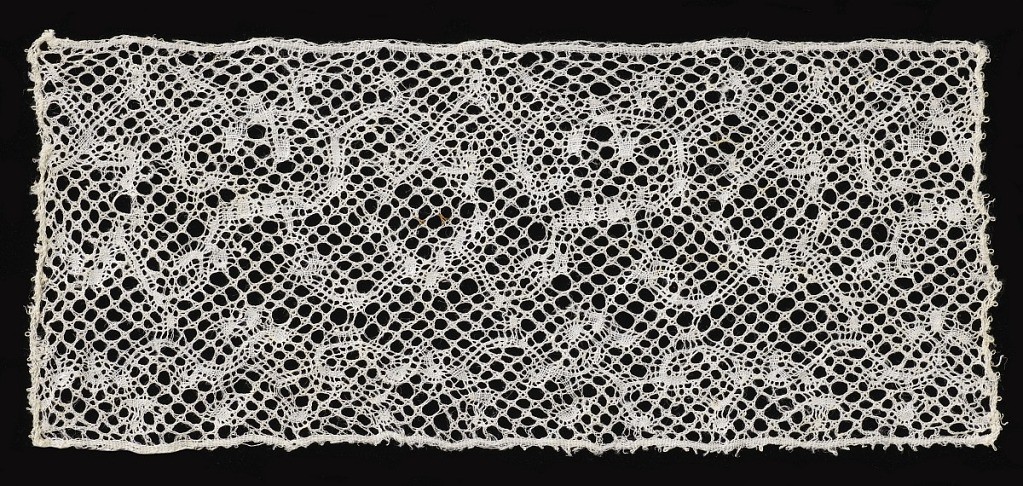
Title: Fragment
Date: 18th century
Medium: linen Technique: bobbin lace, Binche style with Binche ground
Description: Fragment of bobbin lace has a five-sided ground mesh with an indistinct scrolling pattern.